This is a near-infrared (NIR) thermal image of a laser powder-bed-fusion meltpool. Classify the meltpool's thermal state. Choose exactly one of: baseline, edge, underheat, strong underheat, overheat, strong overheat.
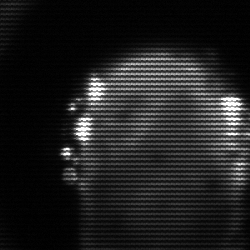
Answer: baseline